Interaction volume radius: 10 \u00c5
Interaction volume height: 25 \u00c5
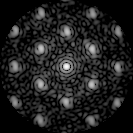
Disorder parameter: 0.3164